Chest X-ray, AP view. Patient: 51 years old, sex M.
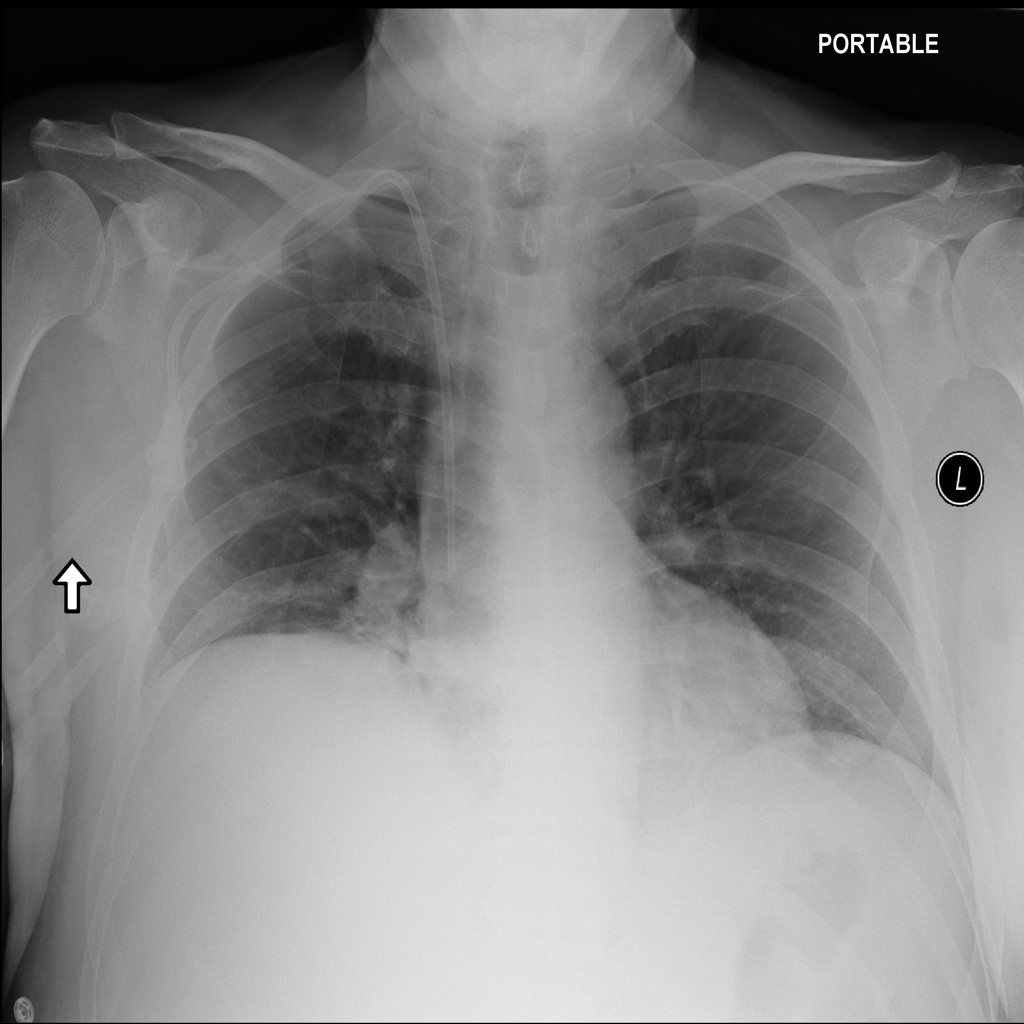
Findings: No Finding